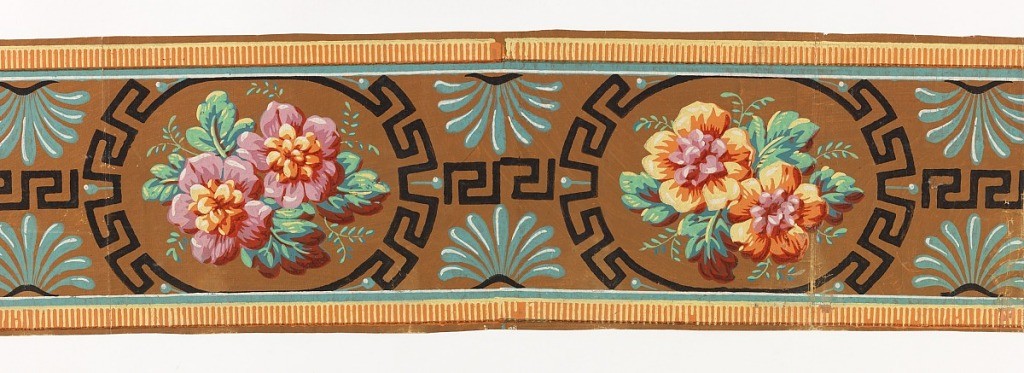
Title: Border
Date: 1810–25
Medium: Block-printed on paper
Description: Floral arrangement set within a Greek Key framed oval, with anthemia between. Printed in colors on brown ground.

H#615